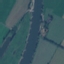
Label: River